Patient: sex M, age 78
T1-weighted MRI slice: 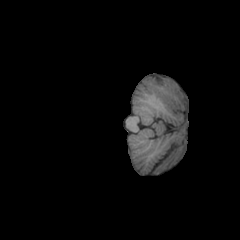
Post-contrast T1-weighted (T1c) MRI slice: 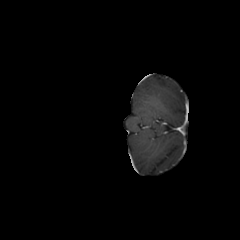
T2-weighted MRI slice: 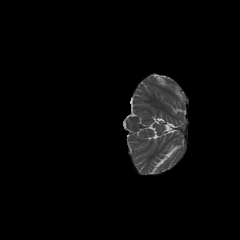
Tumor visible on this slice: no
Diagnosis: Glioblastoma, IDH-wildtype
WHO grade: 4